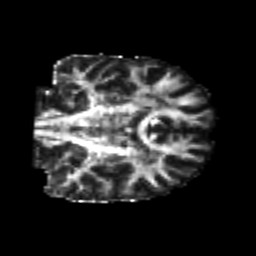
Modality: FA
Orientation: coronal
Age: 25
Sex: male
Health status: healthy
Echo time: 0.074 s